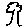
Label: tree